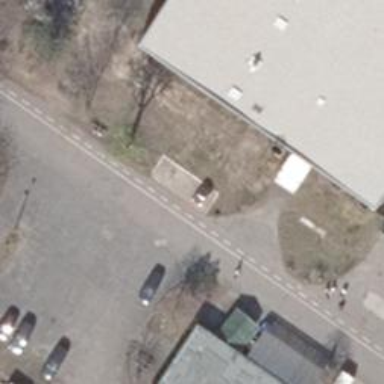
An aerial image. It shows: Asphalt service road with lane on the right side for sidewalk.